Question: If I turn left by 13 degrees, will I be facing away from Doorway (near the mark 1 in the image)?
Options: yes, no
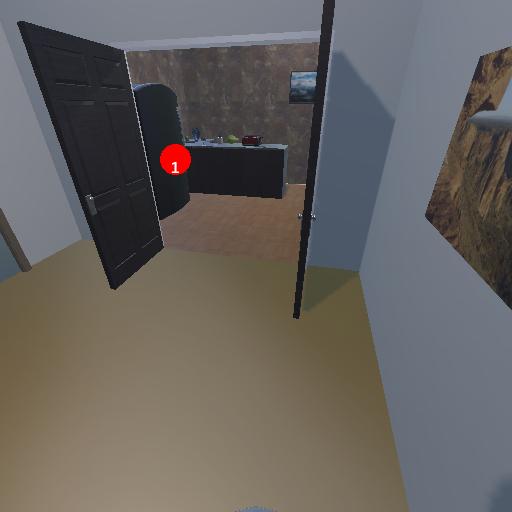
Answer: yes